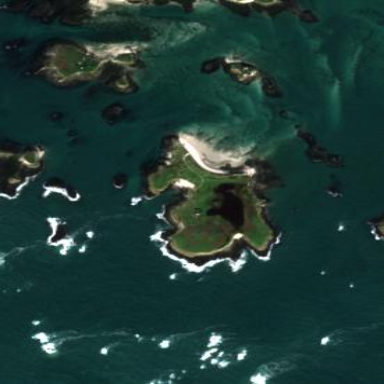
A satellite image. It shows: Islet along the coastline.